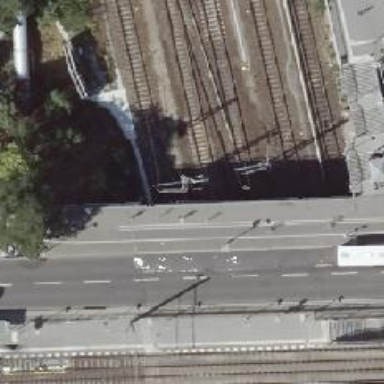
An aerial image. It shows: Railway milestone.